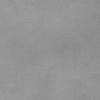
Label: dusty